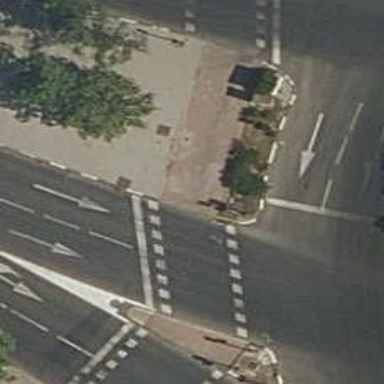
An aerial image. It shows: Kerb barrier.